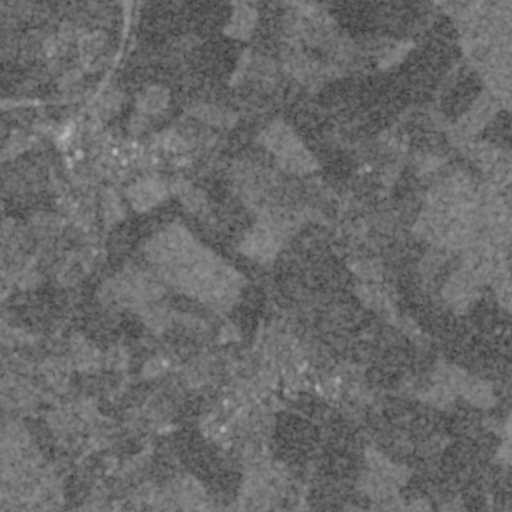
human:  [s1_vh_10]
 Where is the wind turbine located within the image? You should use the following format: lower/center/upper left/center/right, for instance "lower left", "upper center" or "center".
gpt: The wind turbine is located in the center right of the image.
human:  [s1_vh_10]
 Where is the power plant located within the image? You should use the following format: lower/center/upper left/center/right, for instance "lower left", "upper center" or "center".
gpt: There is no power plant in the image.

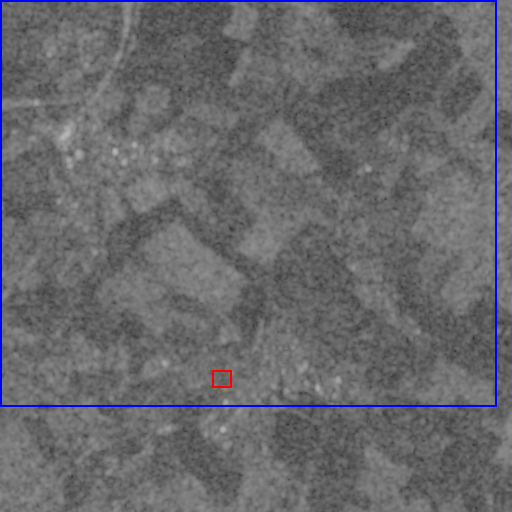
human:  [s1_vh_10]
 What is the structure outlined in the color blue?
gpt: The structure outlined in blue is a crop field.
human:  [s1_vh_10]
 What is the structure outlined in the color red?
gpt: The structure outlined in red is a park.
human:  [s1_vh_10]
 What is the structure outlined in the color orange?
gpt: There is no orange outline.